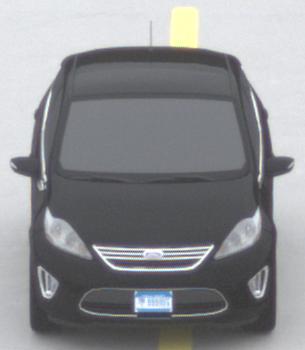
Make: Ford
Model: Fiesta
Detailed model: ’09 Sedan (seventh series)
Model produced from: 2010
Model produced until: 2017
Doors: 4
Color: black
Road condition: dry road
Daytime: midday
Contrast: low contrast